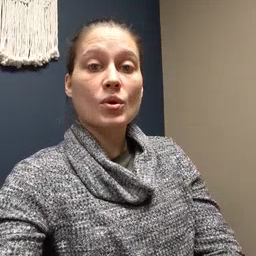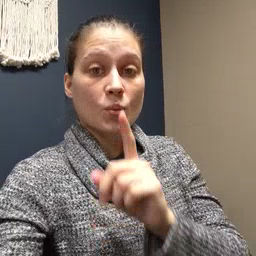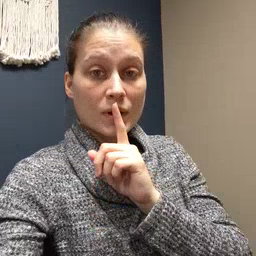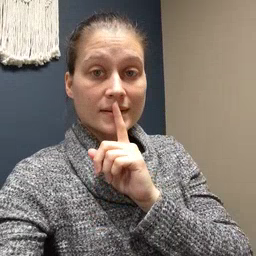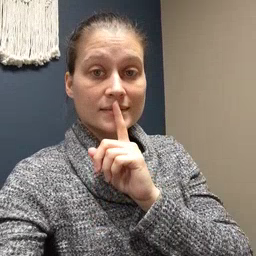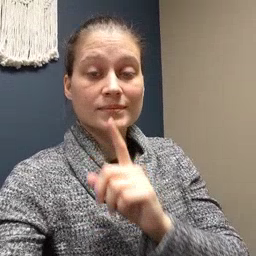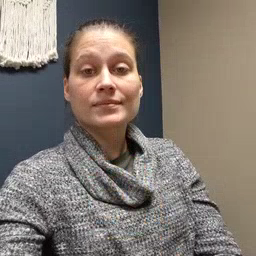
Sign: quiet